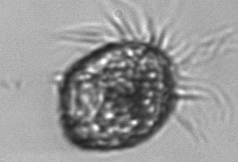
Label: Strombidium_morphotype1